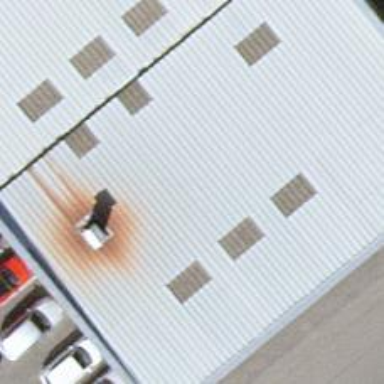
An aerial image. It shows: Car shop.